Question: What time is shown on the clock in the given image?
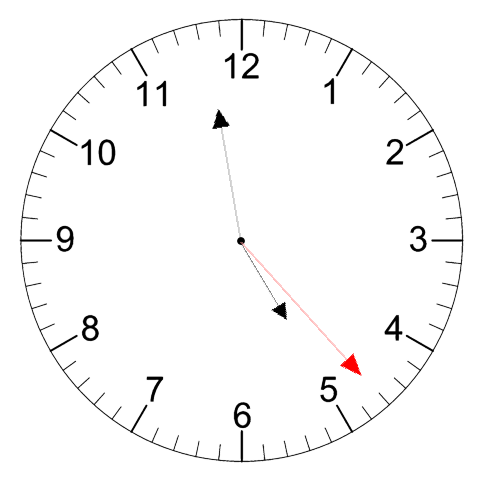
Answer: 04:58:23